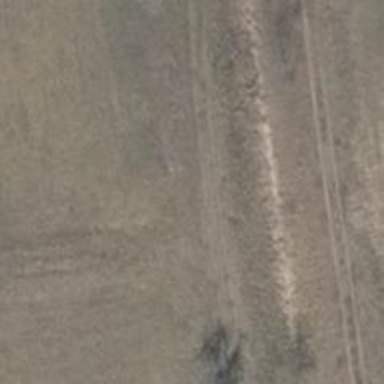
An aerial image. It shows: Grassy track with grade 5 track type.